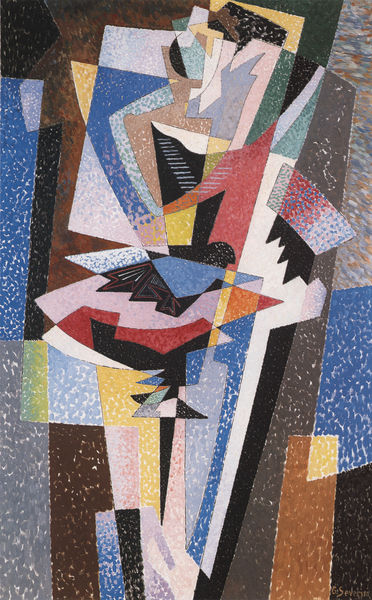
Titel: Relevée sur pointes (danseuse) No. 1
Künstler: Gino Severini
Standort: Le Bas Vignon (Brasilien)
Institution: (Privatsammlung)
Schlagwörter: blau, weiß, dreieck, gelb, komposition, kubismus, kubistisch, menschen, bewegung, braun, bunt, schwarz, rot, beige, hochformat, figur, paar, rosa, umarmung, moderne, abstrakt, flächen, modern, linien, spitz, abstraktion, punkte, zacken